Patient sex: F
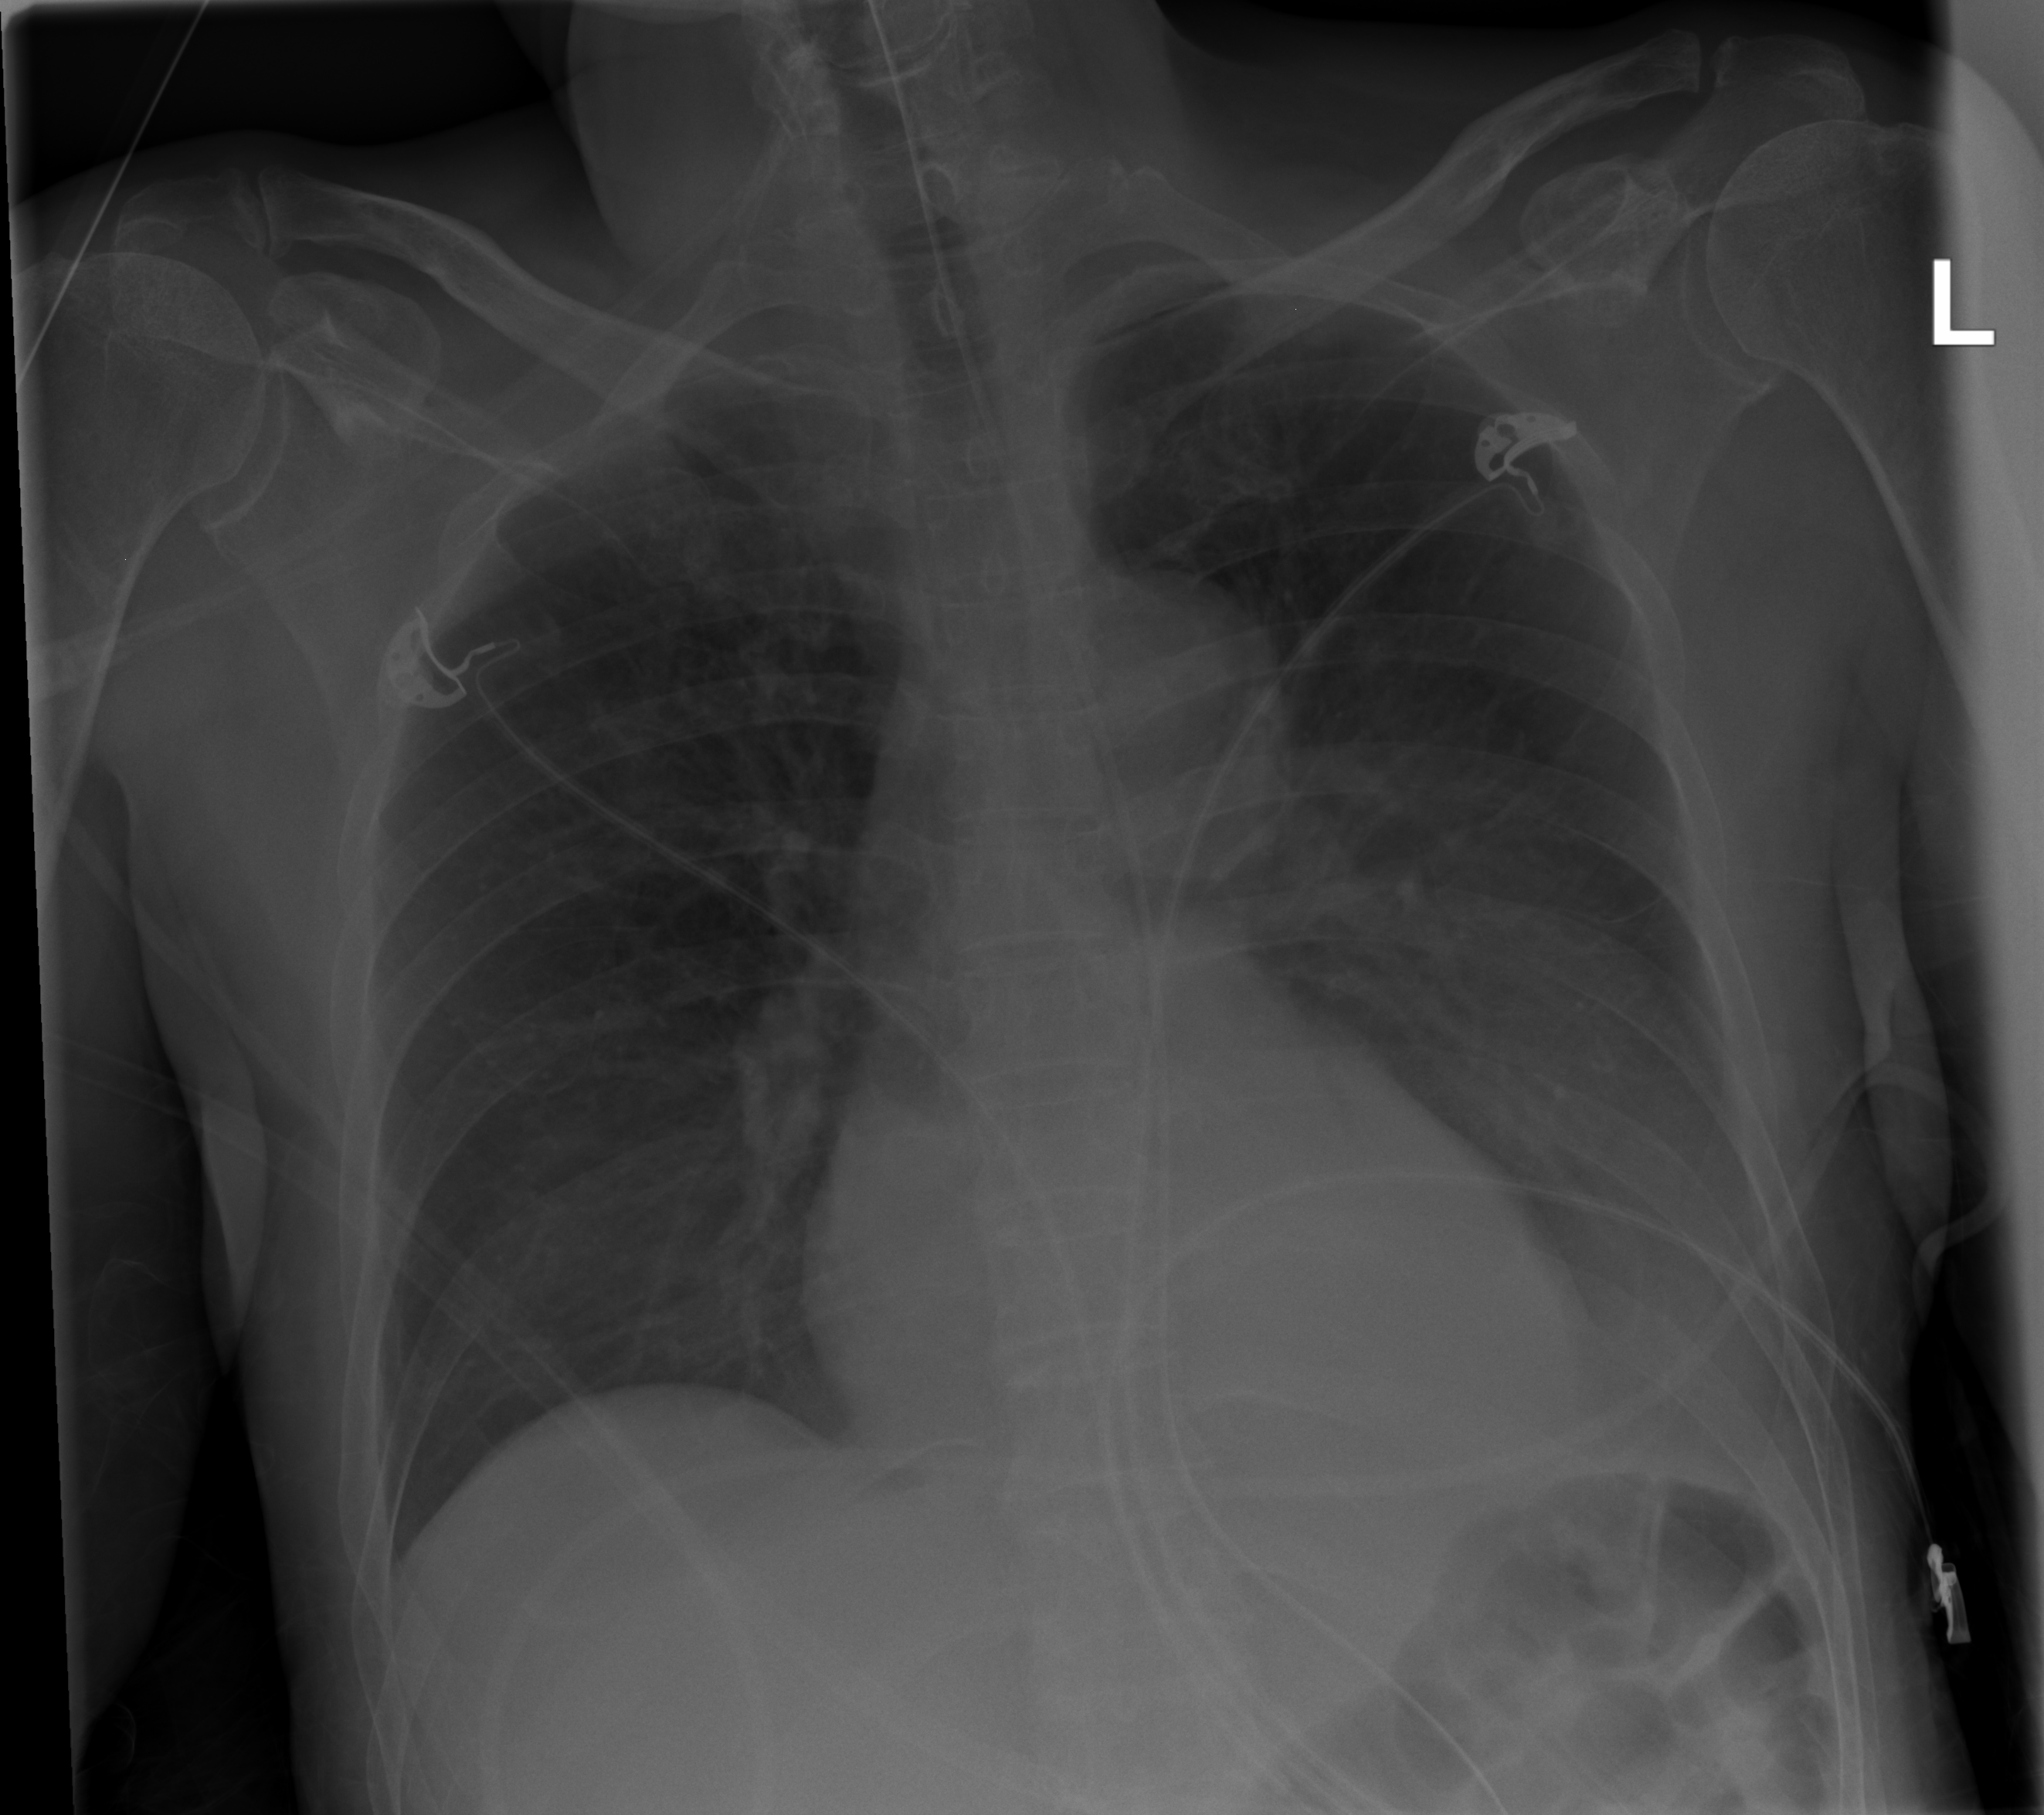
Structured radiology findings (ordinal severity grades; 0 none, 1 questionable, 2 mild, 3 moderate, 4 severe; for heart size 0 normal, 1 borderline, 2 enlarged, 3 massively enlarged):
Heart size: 0
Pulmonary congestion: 0
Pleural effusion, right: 3
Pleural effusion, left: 3
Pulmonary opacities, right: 0
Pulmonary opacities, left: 0
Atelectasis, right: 0
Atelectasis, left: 2